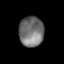
Tissue: lung
Cell type: Epithelial cells
Senescence score: 0.1595
Nuclear area (px): 728
Mean DAPI intensity: 113.856